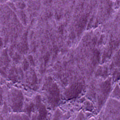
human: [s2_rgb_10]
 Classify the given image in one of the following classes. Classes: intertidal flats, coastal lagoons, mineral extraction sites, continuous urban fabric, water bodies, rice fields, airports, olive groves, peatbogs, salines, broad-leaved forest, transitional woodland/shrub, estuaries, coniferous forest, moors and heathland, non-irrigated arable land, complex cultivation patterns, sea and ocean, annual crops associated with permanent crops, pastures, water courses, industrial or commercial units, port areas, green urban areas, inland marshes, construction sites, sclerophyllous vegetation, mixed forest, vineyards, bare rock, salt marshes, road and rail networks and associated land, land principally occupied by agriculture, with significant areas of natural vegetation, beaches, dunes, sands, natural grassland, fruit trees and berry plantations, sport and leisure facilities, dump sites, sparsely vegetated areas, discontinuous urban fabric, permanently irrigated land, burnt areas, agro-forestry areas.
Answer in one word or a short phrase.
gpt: sea and ocean